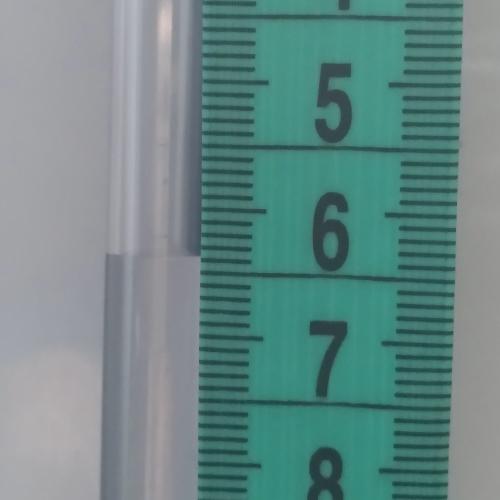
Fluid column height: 6.4 cm